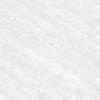
Label: no_change